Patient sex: M
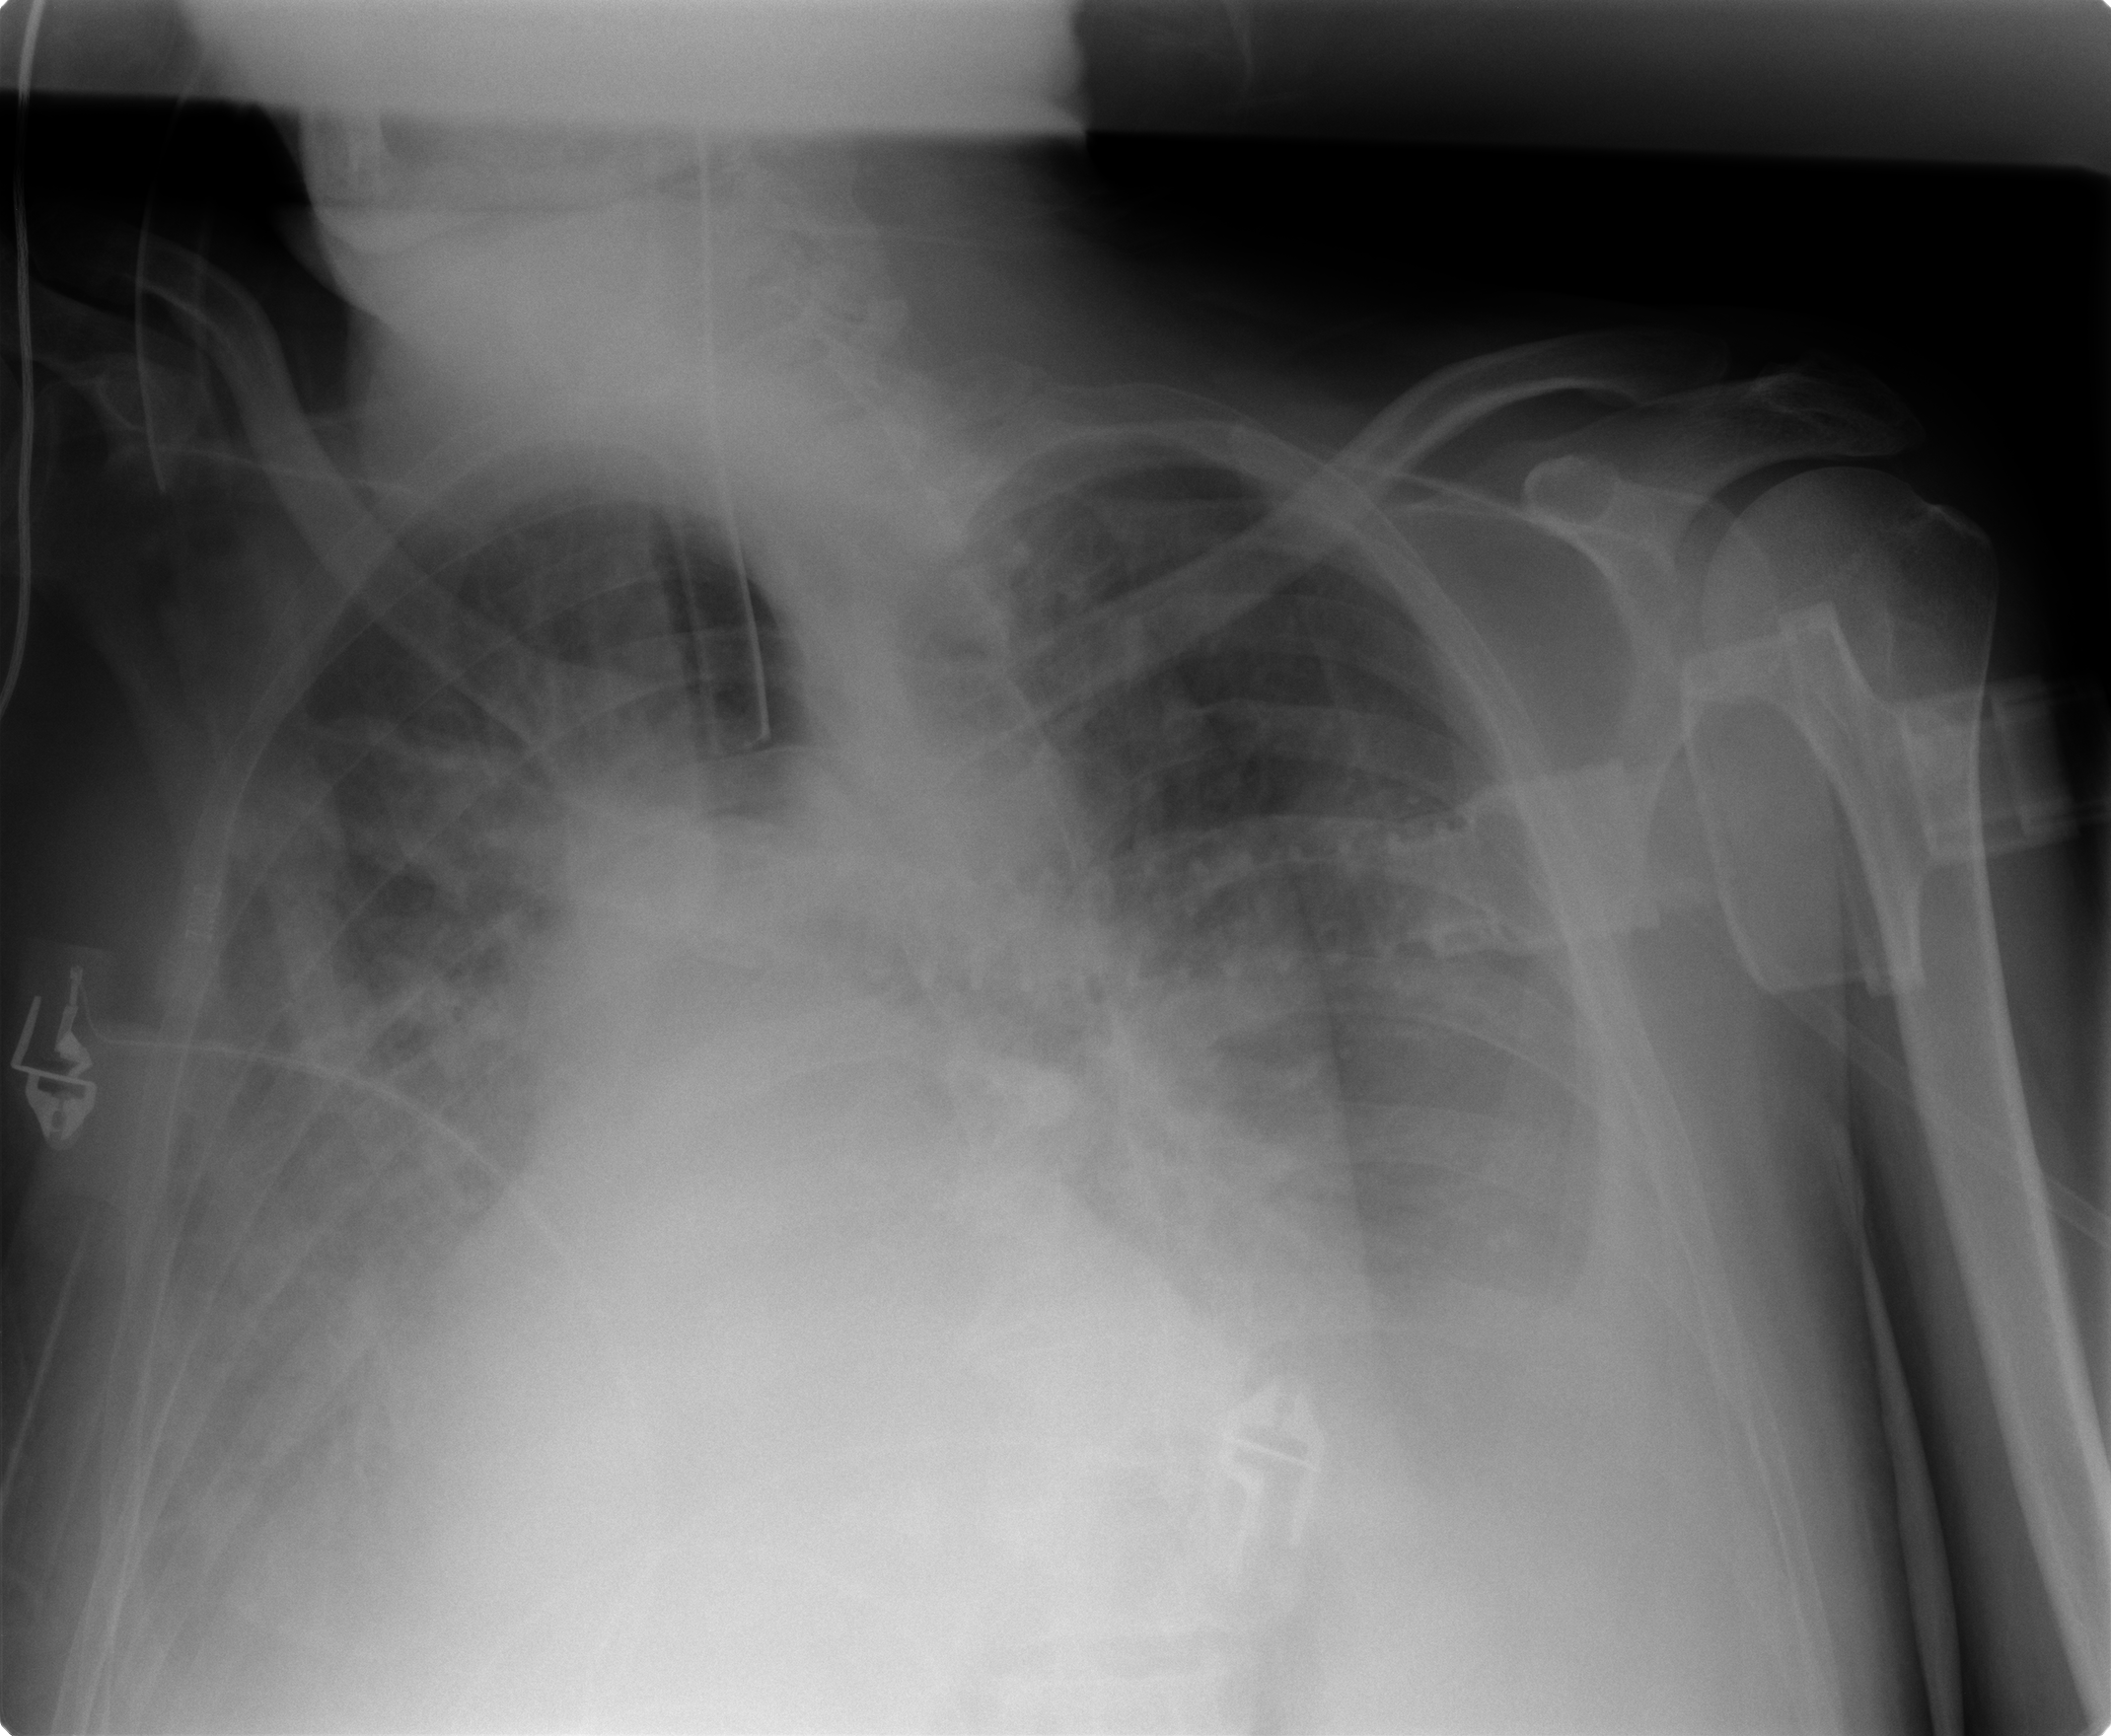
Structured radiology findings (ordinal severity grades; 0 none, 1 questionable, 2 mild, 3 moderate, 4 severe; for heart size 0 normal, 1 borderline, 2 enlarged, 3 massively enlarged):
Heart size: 2
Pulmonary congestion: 0
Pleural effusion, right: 2
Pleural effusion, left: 2
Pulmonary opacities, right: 2
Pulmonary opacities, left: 0
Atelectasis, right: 2
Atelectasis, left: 2